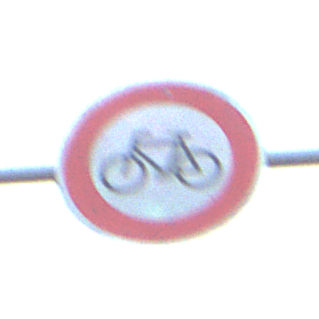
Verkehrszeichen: VerbotRadverkehr
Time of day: SunriseSunset
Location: Outdoor (RoadRail)
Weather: PartlyCloudy
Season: NotSpecified
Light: Natural